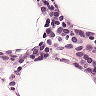
Metastatic tissue present: no